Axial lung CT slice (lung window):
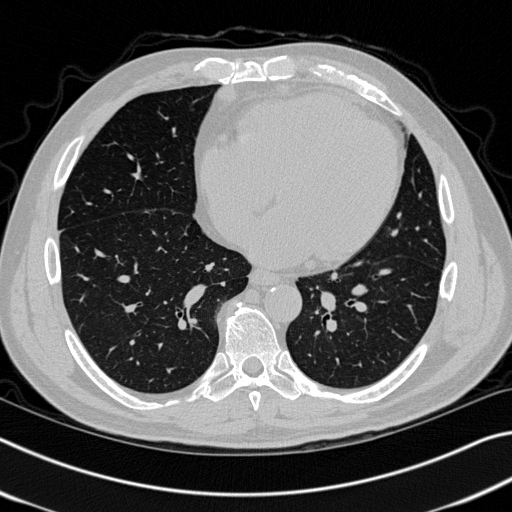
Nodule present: no